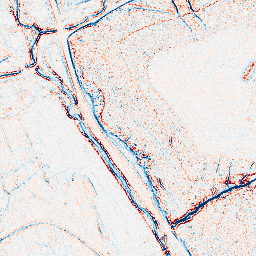
Category: edge_preserving
Decomposition family: anisotropic_diffusion
Decomposition parameters: iterations: 5
kappa: 30
gamma: 0.1
Upsampling method: cubic_catmull_rom
Upsampling parameters: scale: 4
Upsampling scale: 4